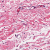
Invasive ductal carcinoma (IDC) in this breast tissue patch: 0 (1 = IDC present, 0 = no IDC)